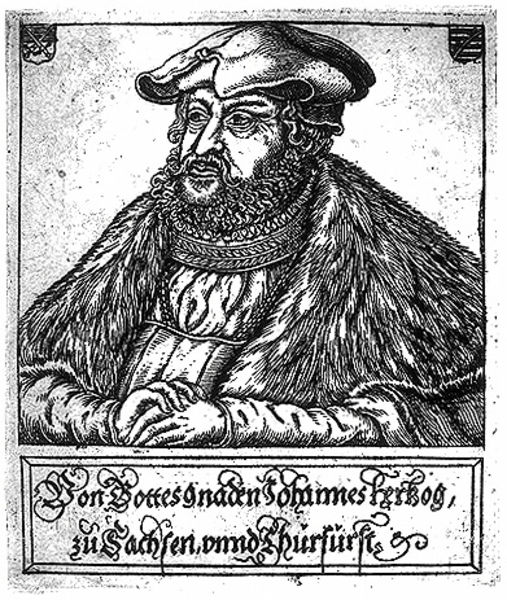
Titel: Bildnis des Kurfürsten Johann von Sachsen, dem Beständigen
Künstler: Balthasar Jenichen
Institution: (Seriendruck)
Schlagwörter: hand, mann, schatten, umhang, weiß, finger, hut, licht, mund, nase, schwarz, stirn, zeichnung, blick, bart, hemd, kappe, mütze, mützen, augen, falten, gesicht, hermelin, johannes, kleidung, kragen, pelz, rahmen, vollbart, ärmel, bildnis, halskrause, hände, portrait, porträt, gewand, haare, halbfigur, mantel, reich, adel, brustbild, locken, fell, kopfbedeckung, schrift, wangen, kette, grafik, graphik, thron, dick, gefaltet, inschrift, büste, deutsch, punkte, buch, druck, schraffur, radierung, stich, seite, schwarzweiß, text, beschriftung, backenbart, krause, fürst, ecken, wappen, barett, pelzmantel, halbprofil, gut, wams, herzog, luther, plissiert, zeilen, kupferstich, bildunterschrift, and, von, schirft, kurfürst, sachsen, thüringen, reformation, seriendruck, kreus, gottes, gnaden, krau, zu, gotte, herzug, wappen kragen, churfürst, der ältere, cränich